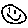
Label: smiley face